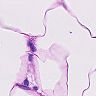
Metastatic tissue present: no